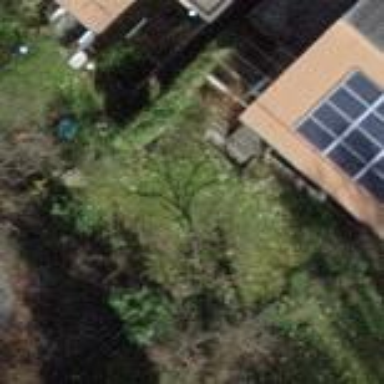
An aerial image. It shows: Garden enclosed by fence.